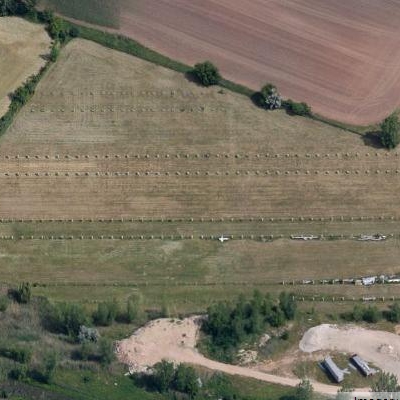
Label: aGrass